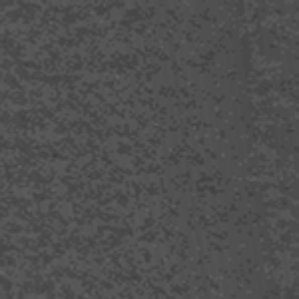
Label: frost